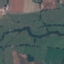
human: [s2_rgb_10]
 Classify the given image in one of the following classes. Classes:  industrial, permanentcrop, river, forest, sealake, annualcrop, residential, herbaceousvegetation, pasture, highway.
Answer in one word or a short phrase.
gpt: Pasture